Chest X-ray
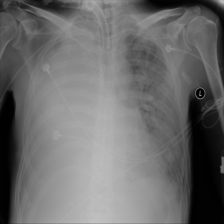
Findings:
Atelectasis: negative
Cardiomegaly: negative
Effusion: negative
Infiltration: positive
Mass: negative
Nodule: negative
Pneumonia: negative
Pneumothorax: negative
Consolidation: negative
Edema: negative
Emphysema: negative
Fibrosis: negative
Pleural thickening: negative
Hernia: negative